This is a demodulated (Hilbert-envelope) spectrum computed from a bearing vibration snapshot; the dashed markers indicate where each bearing fault type would appear (BPFO, BPFI, BSF, FTF). Determine the bearing's health state. Answer with exactly one of: normal, inner_race, outer_race, ball.
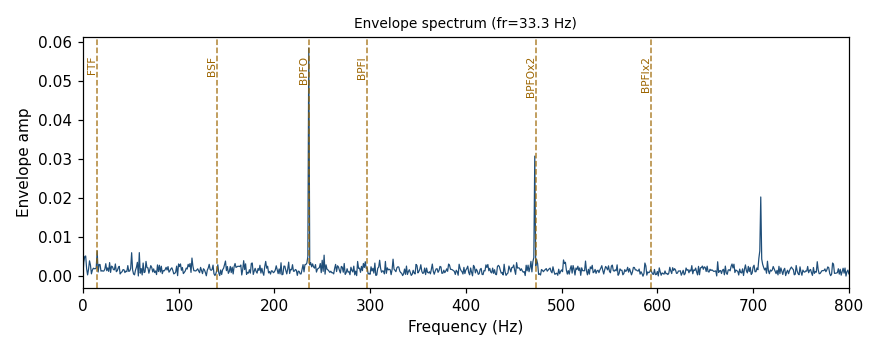
Answer: outer_race